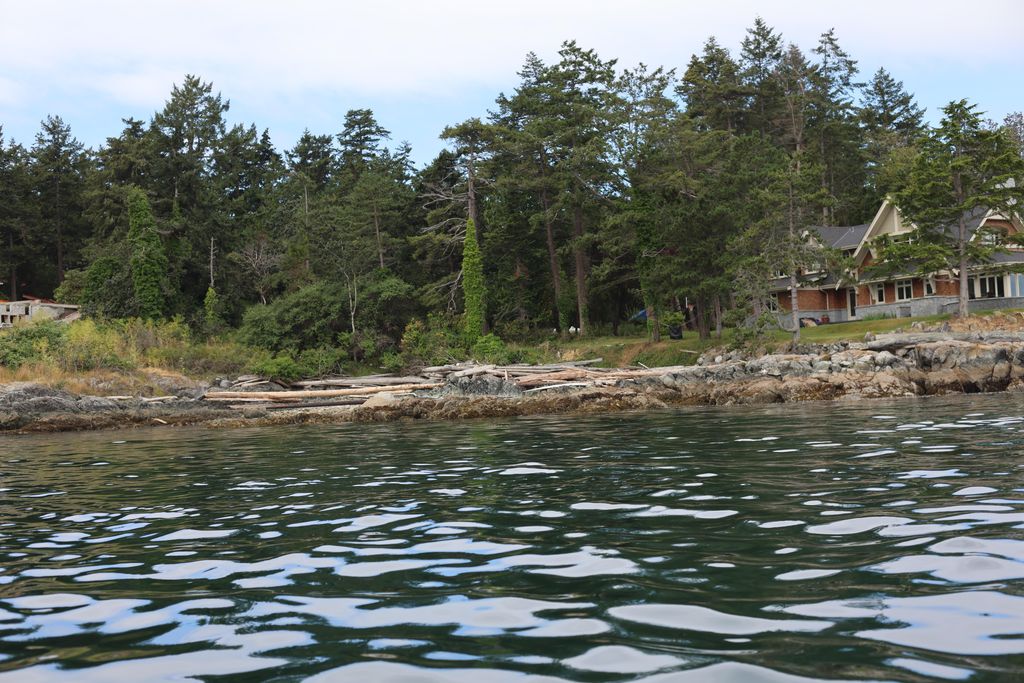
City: victoria